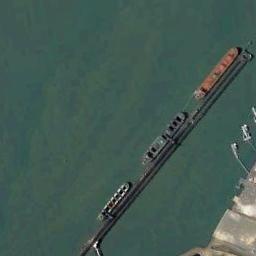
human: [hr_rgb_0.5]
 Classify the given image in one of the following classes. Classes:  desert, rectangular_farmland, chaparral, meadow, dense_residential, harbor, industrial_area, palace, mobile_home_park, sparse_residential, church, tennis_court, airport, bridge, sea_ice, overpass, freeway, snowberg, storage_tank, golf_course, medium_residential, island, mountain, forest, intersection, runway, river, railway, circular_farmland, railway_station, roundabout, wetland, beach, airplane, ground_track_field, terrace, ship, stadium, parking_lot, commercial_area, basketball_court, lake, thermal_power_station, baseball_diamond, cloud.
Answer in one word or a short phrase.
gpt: ship